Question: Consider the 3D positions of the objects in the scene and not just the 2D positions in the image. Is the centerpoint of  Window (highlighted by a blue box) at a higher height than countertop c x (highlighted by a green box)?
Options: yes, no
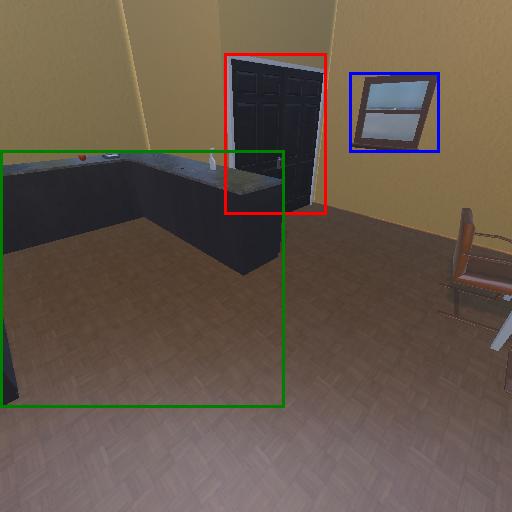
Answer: yes